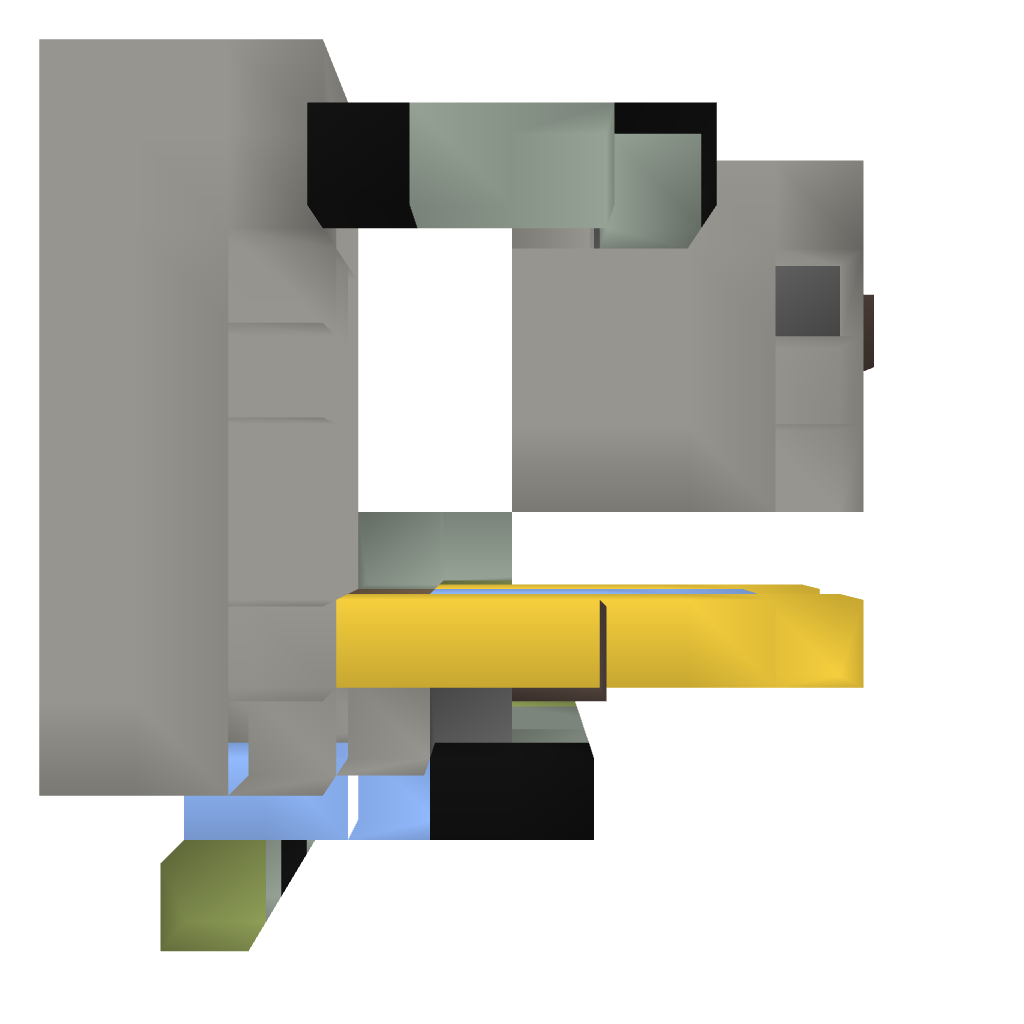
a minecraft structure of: Redstone Fish Tank